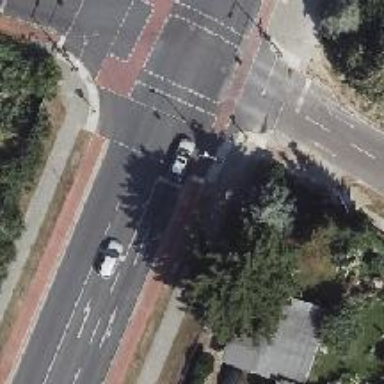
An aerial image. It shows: Road with traffic signals for signaling.